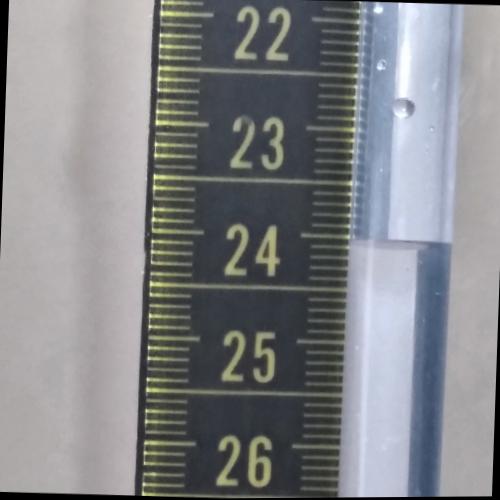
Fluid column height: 24.0 cm